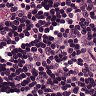
Metastatic tissue present: yes